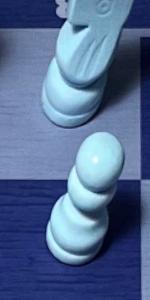
Label: Pawn_White